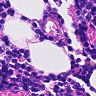
Metastatic tissue present: no